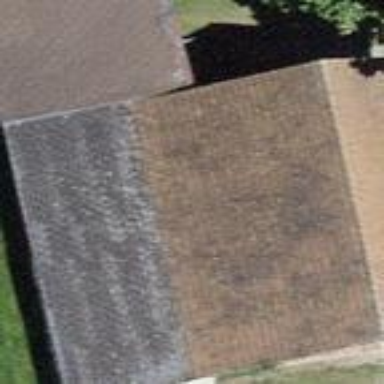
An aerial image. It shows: Barn.